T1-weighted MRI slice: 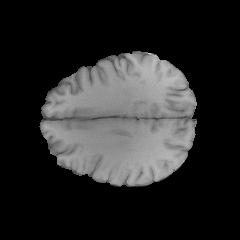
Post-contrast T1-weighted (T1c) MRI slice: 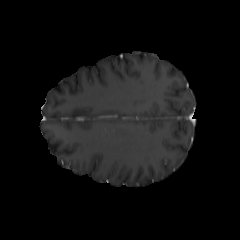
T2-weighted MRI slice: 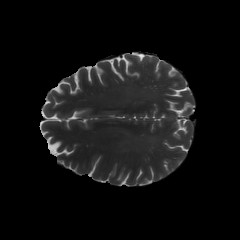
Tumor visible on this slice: no